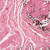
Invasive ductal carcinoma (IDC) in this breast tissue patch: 0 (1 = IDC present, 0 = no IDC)